Interaction volume radius: 10 \u00c5
Interaction volume height: 15 \u00c5
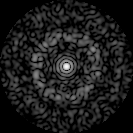
Disorder parameter: 0.826